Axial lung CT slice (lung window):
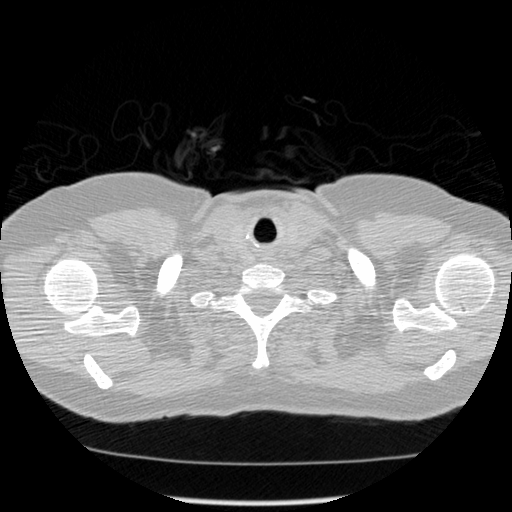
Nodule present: no